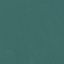
Land use / land cover class: SeaLake